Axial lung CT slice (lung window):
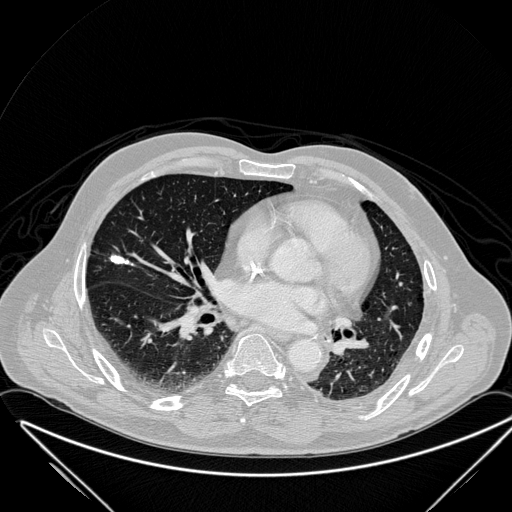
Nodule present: yes
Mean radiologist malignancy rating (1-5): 3